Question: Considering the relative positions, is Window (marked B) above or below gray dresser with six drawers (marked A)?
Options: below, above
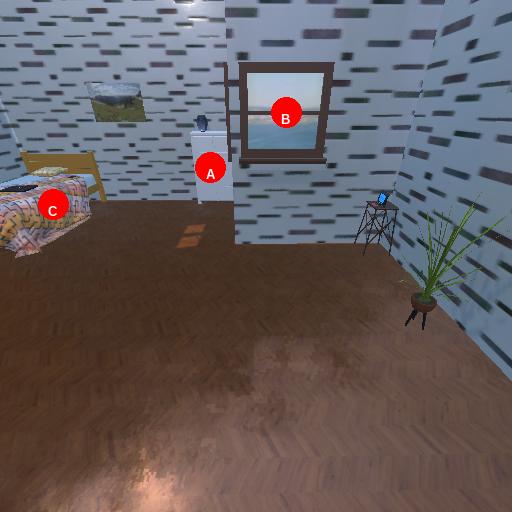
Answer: below